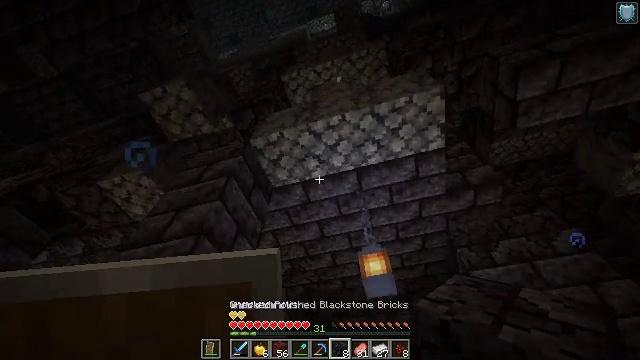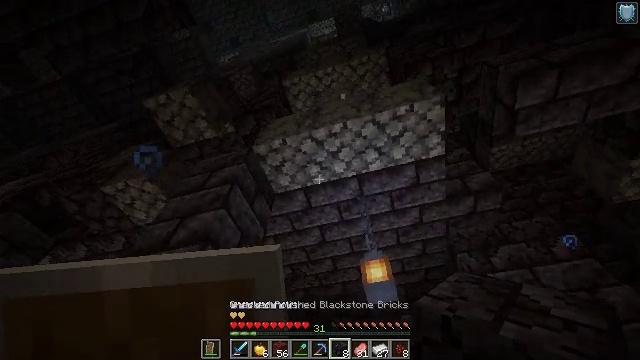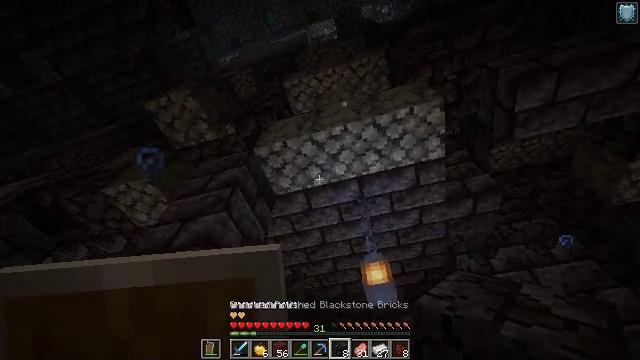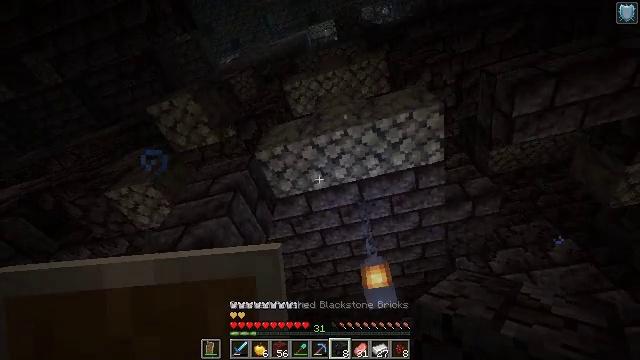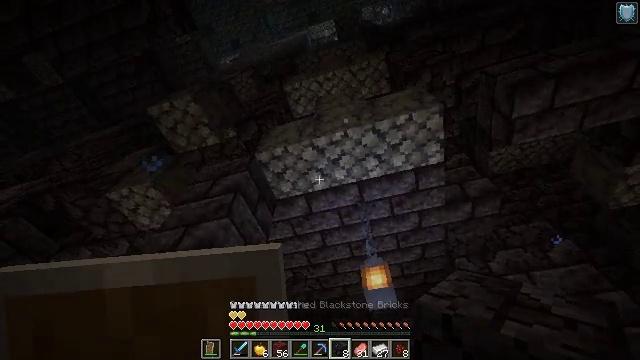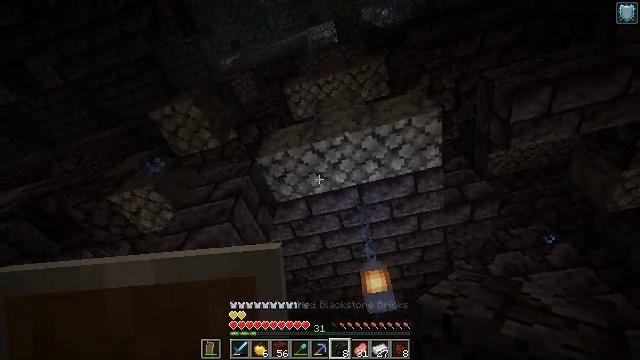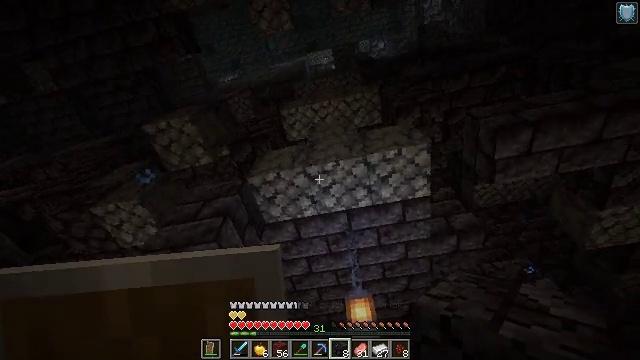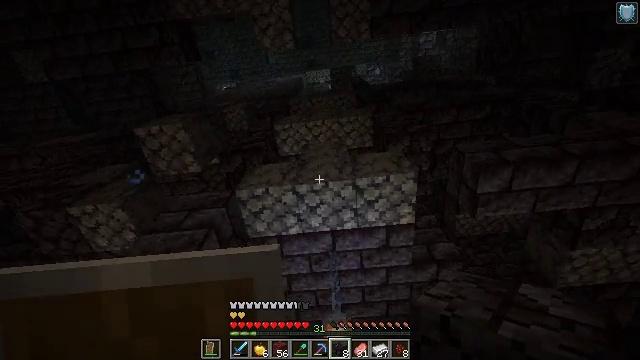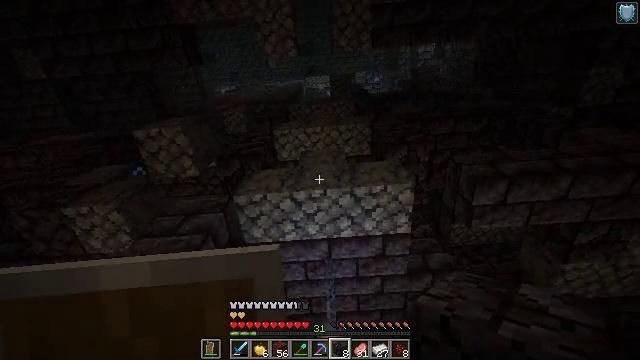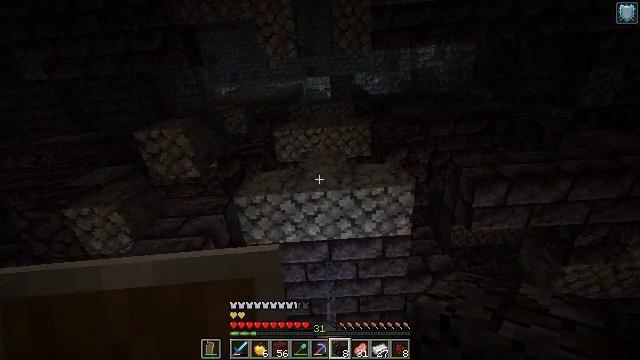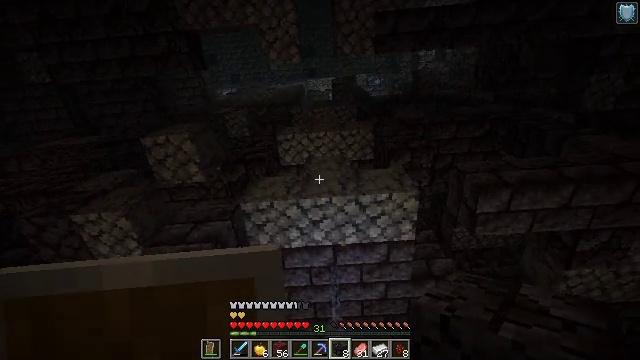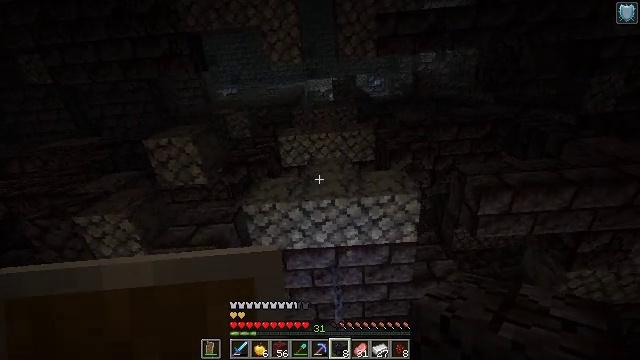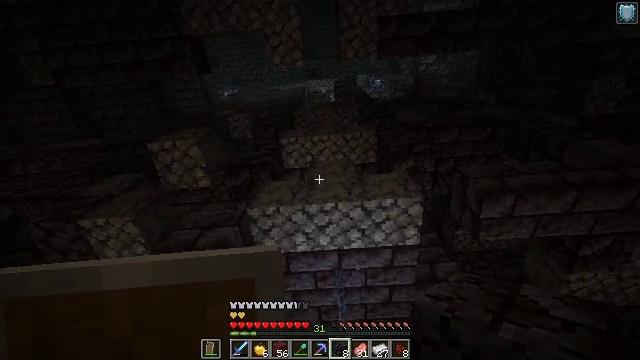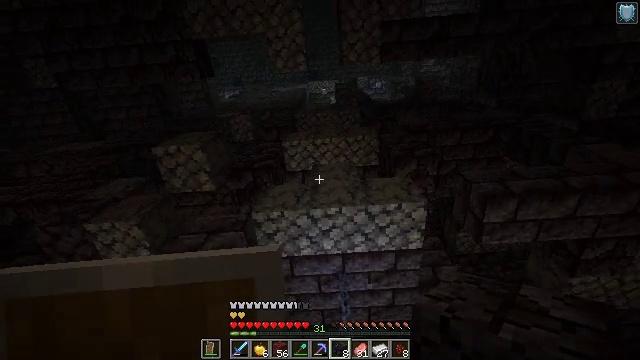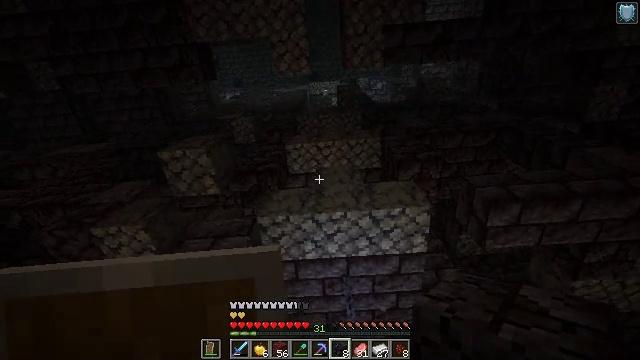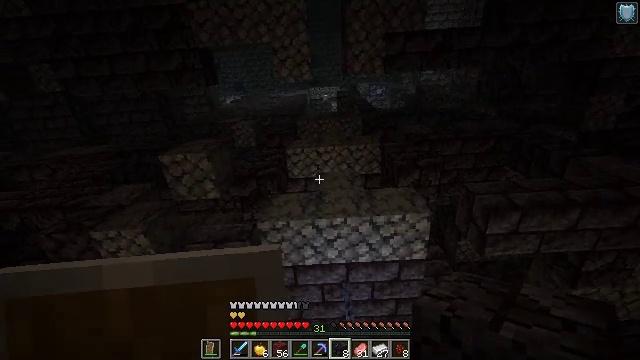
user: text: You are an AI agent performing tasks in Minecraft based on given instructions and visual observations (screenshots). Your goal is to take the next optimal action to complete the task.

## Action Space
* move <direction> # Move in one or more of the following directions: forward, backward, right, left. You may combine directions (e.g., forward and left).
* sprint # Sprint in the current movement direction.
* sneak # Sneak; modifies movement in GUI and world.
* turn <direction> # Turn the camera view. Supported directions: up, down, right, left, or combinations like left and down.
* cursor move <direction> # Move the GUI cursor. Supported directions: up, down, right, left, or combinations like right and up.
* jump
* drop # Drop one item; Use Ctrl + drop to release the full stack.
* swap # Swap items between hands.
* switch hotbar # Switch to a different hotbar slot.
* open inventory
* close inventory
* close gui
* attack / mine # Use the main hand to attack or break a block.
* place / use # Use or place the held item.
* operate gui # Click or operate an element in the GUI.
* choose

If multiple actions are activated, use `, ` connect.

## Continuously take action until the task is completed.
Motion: motion action
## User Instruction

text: Attack the cracked polished blackstone bricks to gather it.
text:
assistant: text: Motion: move back, sneak
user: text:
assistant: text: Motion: move back, sneak
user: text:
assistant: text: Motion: move back, sneak
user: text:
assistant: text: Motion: move back, sneak
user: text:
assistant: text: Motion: move back, sneak
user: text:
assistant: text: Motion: move back, sneak, turn right and up
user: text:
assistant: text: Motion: move back and move left, sneak, turn right and up
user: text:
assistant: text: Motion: move back and move left, sneak, turn right and up
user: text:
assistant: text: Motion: move back and move left, sneak
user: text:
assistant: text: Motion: move back and move left, sneak
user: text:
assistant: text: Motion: move back and move left, sneak
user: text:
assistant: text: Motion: move back and move left, sneak
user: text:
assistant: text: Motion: move back and move left, sneak
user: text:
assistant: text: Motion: move back and move left, sneak
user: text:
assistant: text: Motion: sneak
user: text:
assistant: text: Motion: sneak
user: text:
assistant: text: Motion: sneak
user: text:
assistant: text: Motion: sneak
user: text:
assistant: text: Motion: sneak
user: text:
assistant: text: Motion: sneak
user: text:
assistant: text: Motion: sneak
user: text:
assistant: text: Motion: sneak
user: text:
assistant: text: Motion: sneak
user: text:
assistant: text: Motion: sneak
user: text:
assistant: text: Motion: sneak
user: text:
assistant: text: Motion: sneak
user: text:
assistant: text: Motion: sneak, turn right
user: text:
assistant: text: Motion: sneak, turn right and down
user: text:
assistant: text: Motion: sneak, turn right and down
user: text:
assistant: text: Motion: sneak